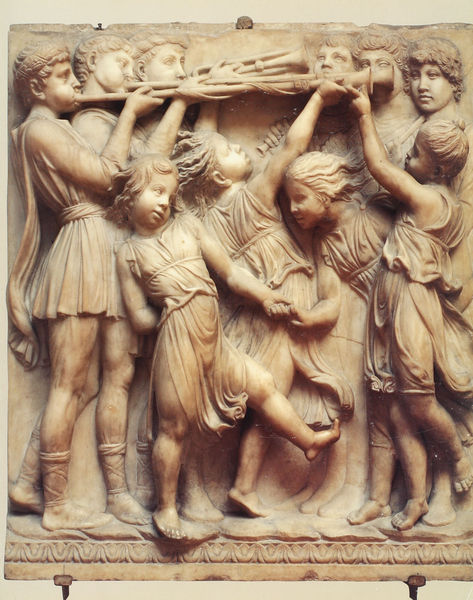
Titel: Cantoria
Künstler: Luca della Robbia
Institution: Florenz, Museo dell´Opera del Duomo
Schlagwörter: fuß, menschen, mädchen, kleider, marmor, männer, gürtel, ornament, tanz, gesichter, arme, augen, falten, gesicht, stehen, stein, horn, hände, instrument, wind, gewand, haare, kind, instrumente, musik, musiker, locken, renaissance, kinder, engel, beine, lächeln, relief, bein, dutt, füße, jungen, knaben, figuren, spielen, ornamente, sandalen, nackte, plastik, platte, nagel, freude, antike, barfuß, kranz, rom, römer, antik, griechen, toga, griechenland, posaunen, trompeten, hörner, fanfare, posaune, blasen, flöten, römisch, grabmal, fires, sarkophag, trompete, relie, musikanten, bläser, blasinstrument, schalmei, halbplastisch, spiuelen, wellenband, geschter